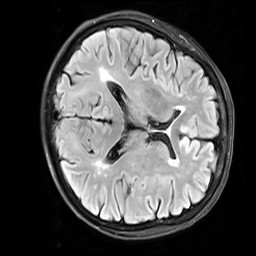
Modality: FLAIR
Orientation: axial
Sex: female
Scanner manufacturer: siemens
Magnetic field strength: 3 T
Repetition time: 10 s
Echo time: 0.09 s